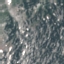
Land use / land cover: HerbaceousVegetation